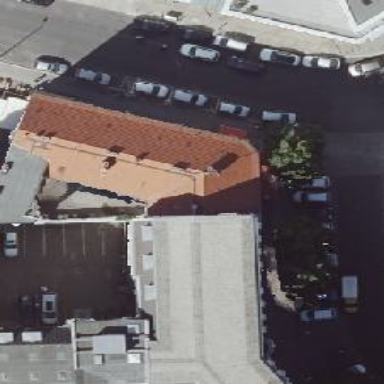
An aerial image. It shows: Restaurant.